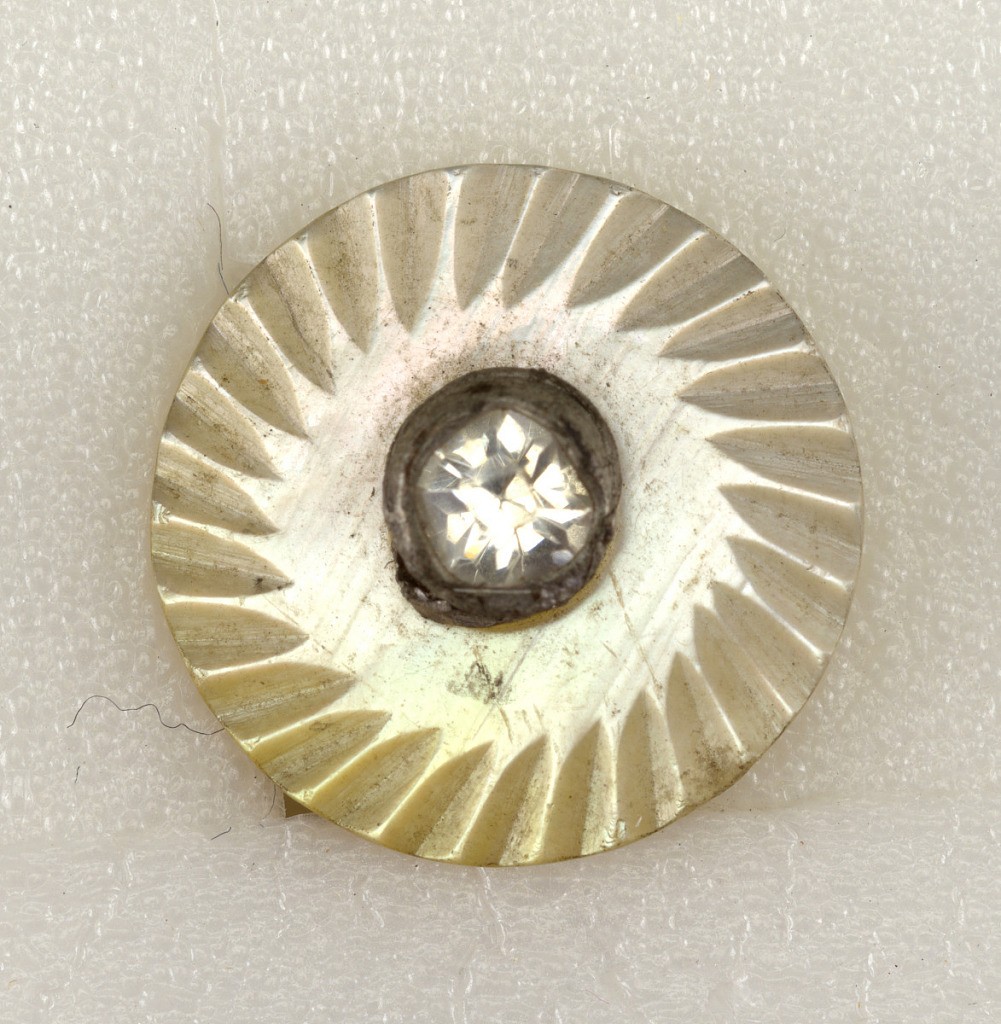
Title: Button
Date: late 19th century
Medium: pearl shell, glass, steel
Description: circular buttons showing imitation jewel [white glass] in steel setting on pearl disc with engraved radiating lines.

On card 29